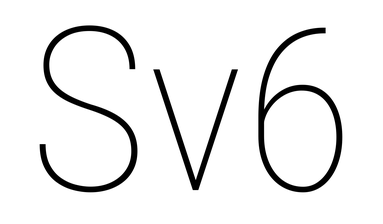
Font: Roboto_Condensed_Thin